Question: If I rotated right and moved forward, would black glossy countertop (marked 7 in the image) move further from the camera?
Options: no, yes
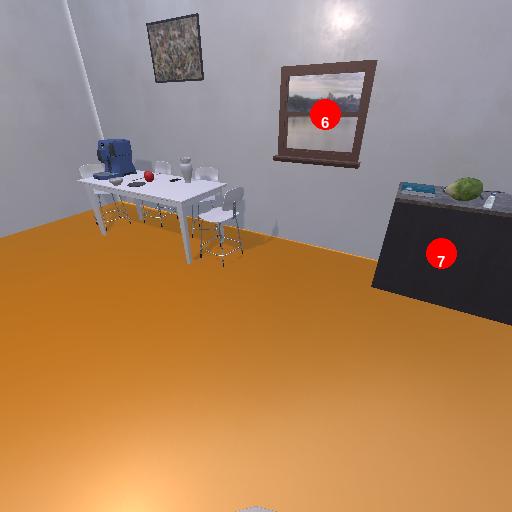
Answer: no